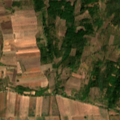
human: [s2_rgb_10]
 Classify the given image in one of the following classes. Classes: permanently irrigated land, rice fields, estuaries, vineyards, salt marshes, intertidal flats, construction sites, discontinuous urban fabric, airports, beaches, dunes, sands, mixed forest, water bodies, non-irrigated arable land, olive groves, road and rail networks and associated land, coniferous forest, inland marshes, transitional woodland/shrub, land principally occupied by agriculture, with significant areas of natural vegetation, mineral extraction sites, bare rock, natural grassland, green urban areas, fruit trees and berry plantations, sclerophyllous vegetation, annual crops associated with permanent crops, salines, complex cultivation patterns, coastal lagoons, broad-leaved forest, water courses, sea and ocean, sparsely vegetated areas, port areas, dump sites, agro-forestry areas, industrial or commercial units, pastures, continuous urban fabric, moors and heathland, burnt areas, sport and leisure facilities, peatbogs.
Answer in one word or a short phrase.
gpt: non-irrigated arable land, complex cultivation patterns, land principally occupied by agriculture, with significant areas of natural vegetation, broad-leaved forest, transitional woodland/shrub